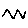
Label: zigzag